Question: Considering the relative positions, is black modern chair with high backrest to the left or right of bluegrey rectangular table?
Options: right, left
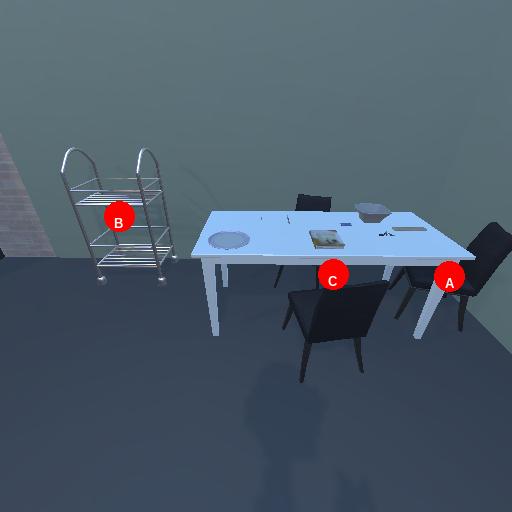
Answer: right